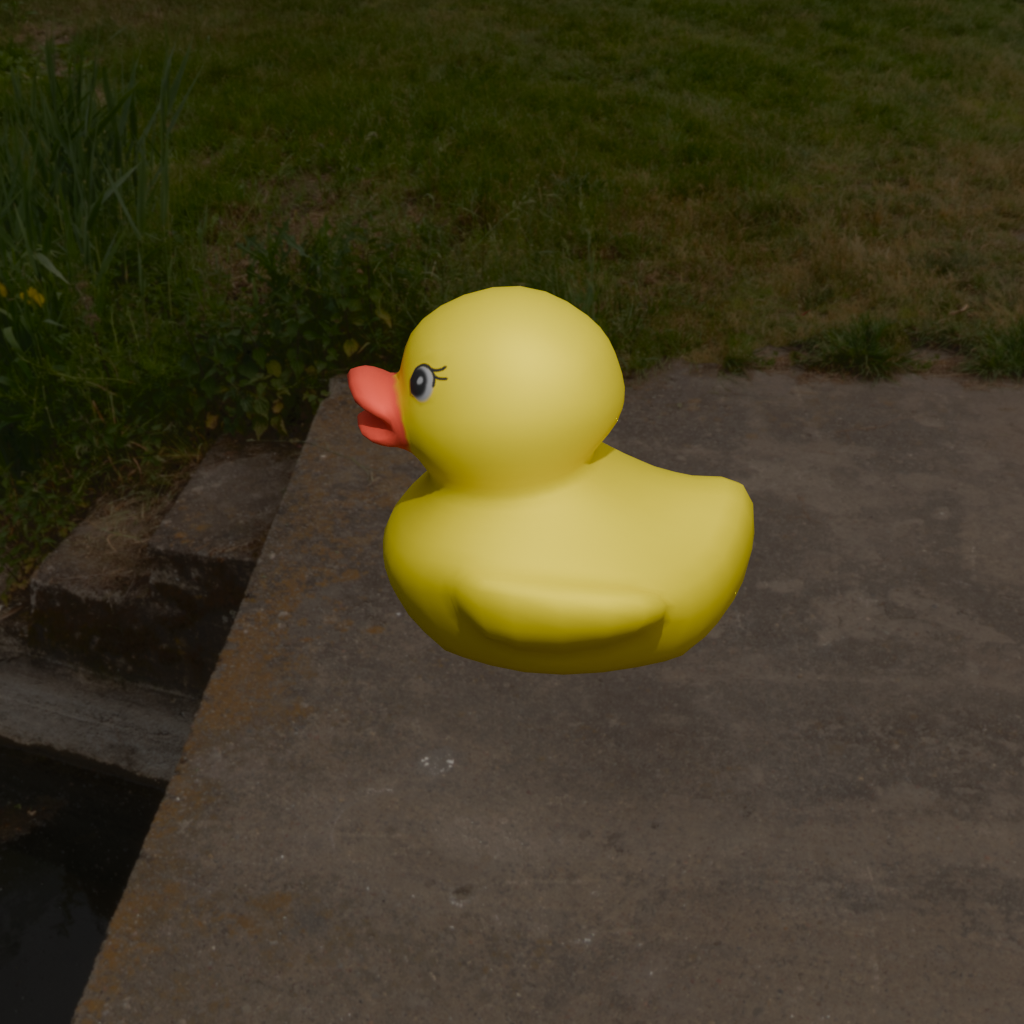
an image of a yellow rubber duck seen from <left> in a lakeside with a cloudy sky surrounded by greenery and dirt paths.